Field crop: maize
Growth stage: 1
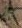
Species: atriplex